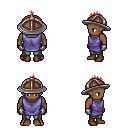
a pixel art fantasy rpg character, male body template, human, dark skin, chain tabard jacket, teal pants, red mohawk hairstyle, chain helm, metal gloves, brown shoes, four views (front, back, left, right), 2x2 character sprite sheet, small pixel art, hard edges, no anti-aliasing